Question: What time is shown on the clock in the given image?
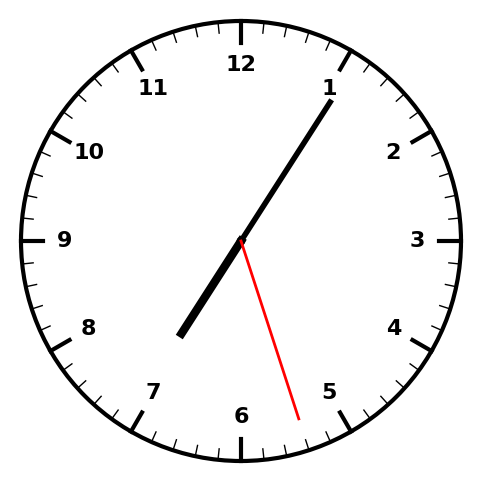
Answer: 07:05:27